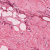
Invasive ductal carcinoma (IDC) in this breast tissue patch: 1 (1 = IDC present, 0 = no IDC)